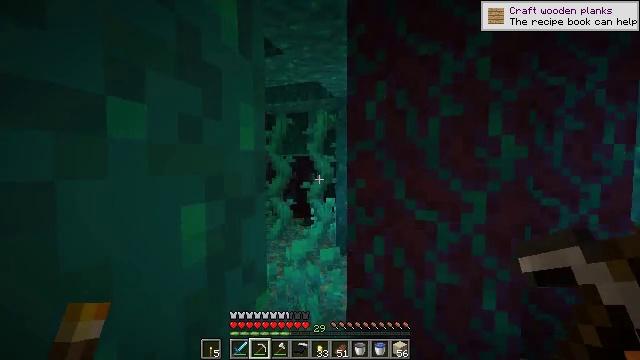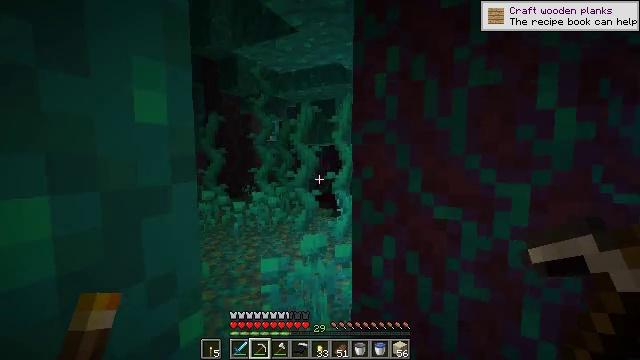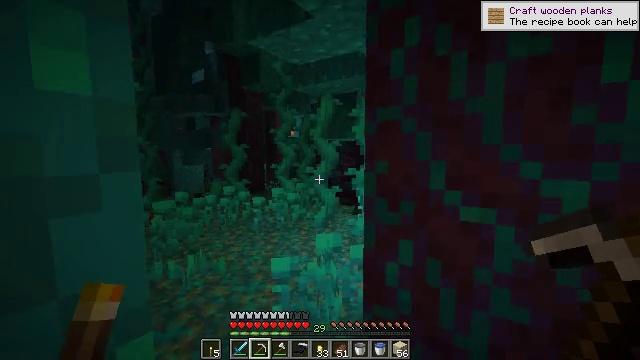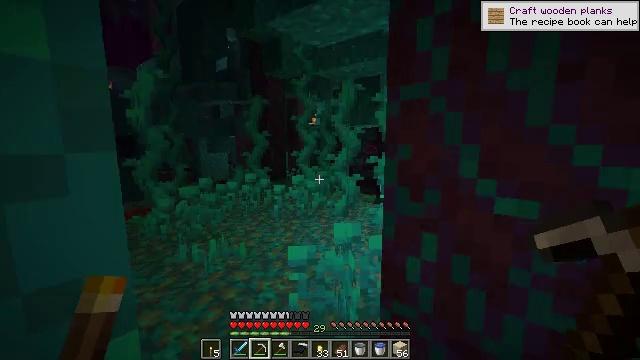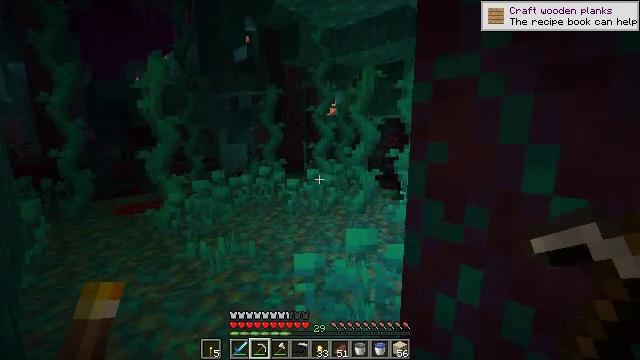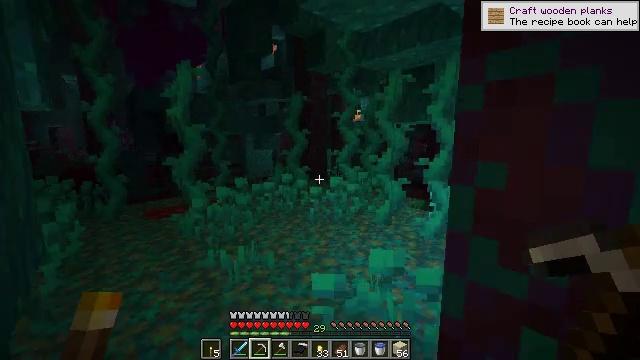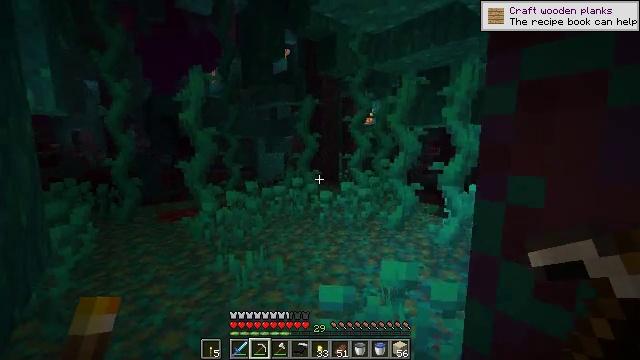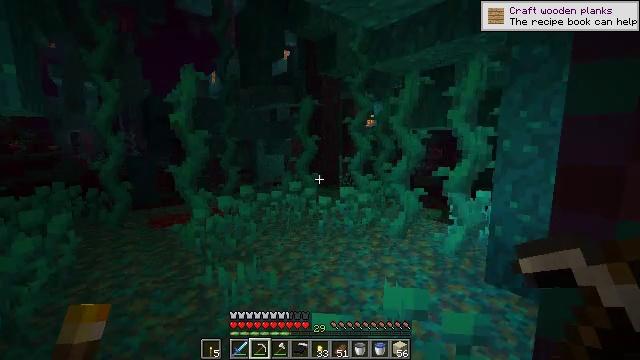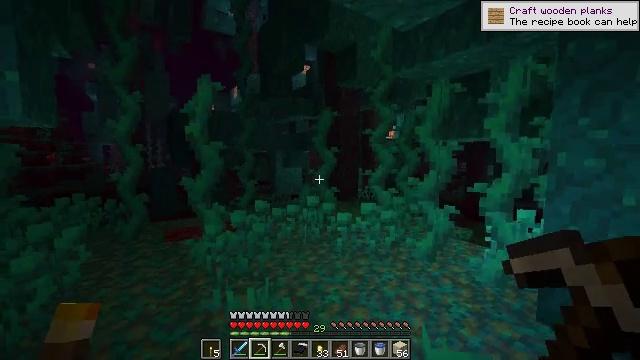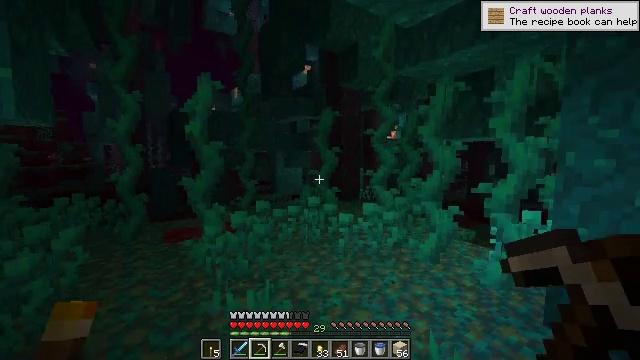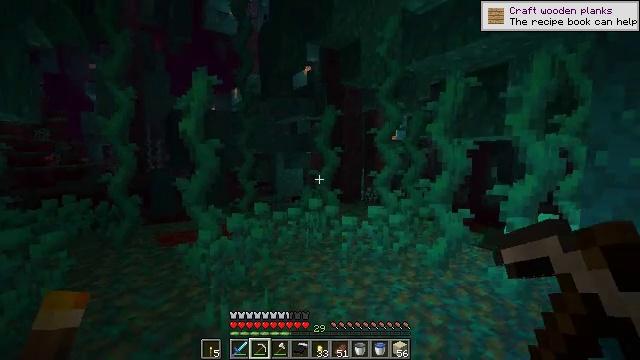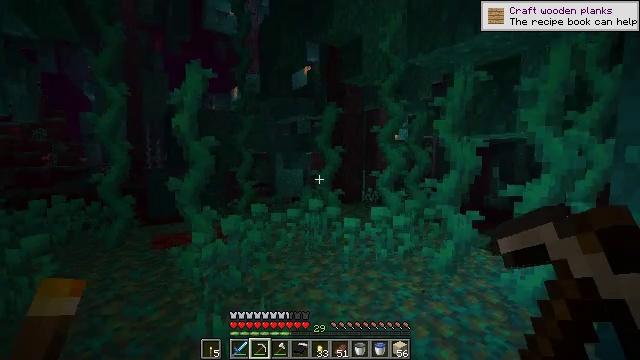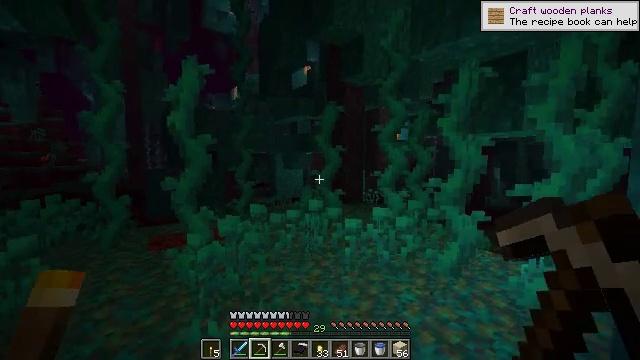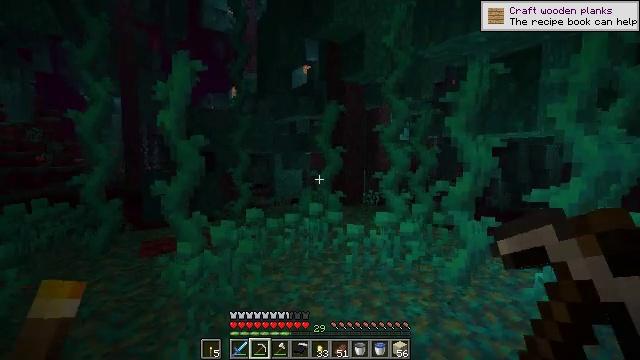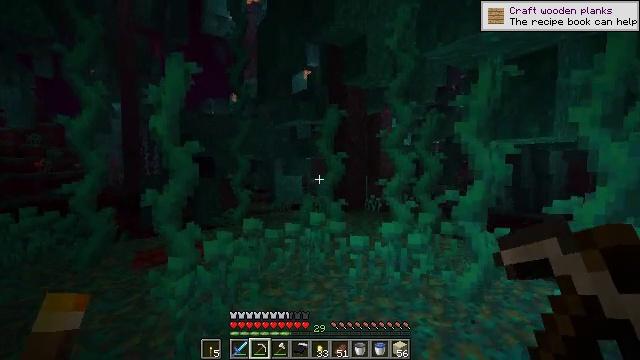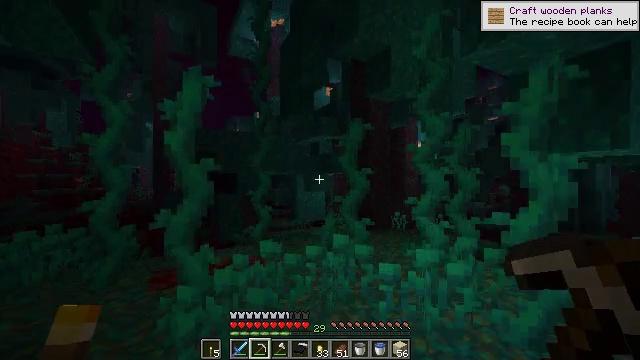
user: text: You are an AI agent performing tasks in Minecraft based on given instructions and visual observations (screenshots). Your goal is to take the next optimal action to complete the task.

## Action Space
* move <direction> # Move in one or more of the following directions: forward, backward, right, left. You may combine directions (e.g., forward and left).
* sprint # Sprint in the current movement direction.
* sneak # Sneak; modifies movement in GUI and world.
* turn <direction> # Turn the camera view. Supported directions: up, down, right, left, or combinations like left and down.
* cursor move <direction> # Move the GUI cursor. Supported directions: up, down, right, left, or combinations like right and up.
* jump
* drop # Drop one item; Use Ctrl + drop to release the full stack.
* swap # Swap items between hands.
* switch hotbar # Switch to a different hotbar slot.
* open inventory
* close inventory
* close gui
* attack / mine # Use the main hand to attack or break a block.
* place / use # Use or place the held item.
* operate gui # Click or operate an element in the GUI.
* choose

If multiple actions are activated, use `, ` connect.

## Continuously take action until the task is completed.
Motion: motion action
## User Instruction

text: Dig up the nether quartz ore.
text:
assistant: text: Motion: move forward and move right, turn left and down
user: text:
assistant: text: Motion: move forward, turn left
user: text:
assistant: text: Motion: move forward, turn left and down
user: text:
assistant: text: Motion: move forward, turn left and down
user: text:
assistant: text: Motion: move forward, turn left and up
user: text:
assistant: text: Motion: move forward, turn left
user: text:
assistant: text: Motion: move forward
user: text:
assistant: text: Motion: move forward, turn left and up
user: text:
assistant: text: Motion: move forward
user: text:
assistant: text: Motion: move forward
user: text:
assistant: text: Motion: move forward
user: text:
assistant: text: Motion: move forward
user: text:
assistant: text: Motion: move forward
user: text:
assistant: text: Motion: move forward, turn up, use / place
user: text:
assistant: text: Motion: move forward, turn left and up, use / place
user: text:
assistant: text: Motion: move forward, use / place
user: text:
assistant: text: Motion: move forward
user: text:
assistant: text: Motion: move forward
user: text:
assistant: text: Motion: move forward
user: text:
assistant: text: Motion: move forward, turn left and up
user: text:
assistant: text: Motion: move forward, turn left
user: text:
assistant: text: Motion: move forward
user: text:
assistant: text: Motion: move forward
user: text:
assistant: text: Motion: move forward
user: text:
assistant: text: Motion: move forward
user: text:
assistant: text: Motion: move forward, turn left and up
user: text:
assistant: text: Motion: move forward, turn up
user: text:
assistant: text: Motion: move forward
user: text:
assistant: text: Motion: move forward
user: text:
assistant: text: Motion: move forward